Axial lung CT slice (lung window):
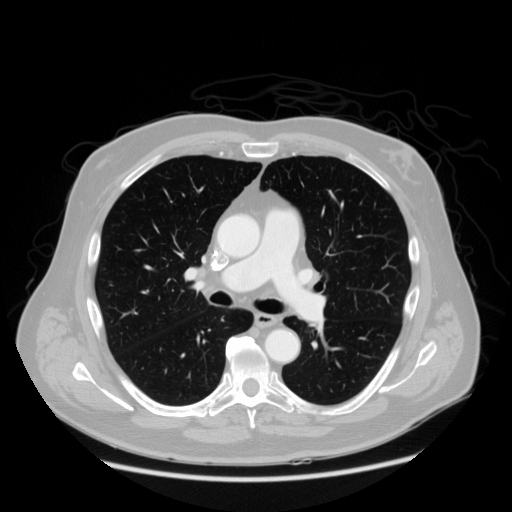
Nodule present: no